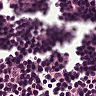
Metastatic tissue present: no